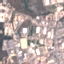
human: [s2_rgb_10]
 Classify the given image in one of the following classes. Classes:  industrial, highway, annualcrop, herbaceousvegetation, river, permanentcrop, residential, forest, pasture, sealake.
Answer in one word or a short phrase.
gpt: Industrial